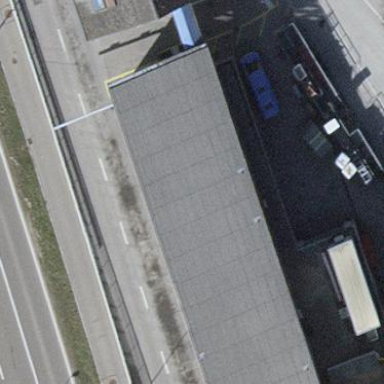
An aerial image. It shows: Industrial building.